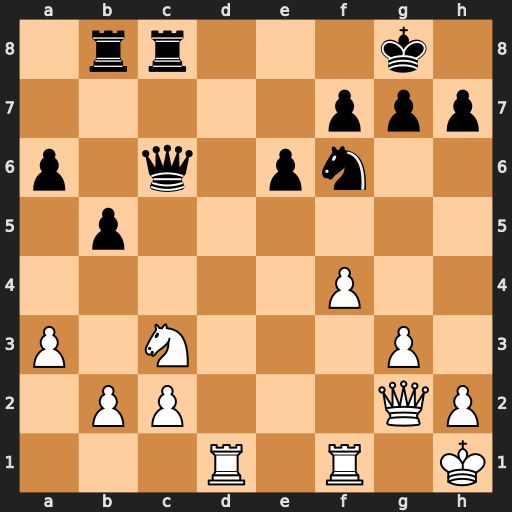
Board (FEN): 1rr3k1/5ppp/p1q1pn2/1p6/5P2/P1N3P1/1PP3QP/3R1R1K
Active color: w
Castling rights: -
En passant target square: -
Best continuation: Rd8+ Rxd8 Qxc6